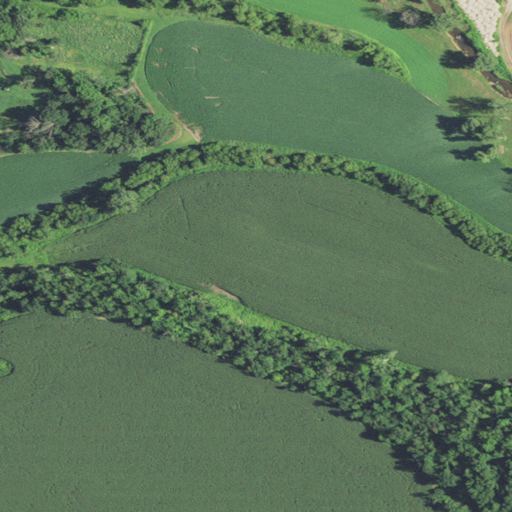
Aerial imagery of valley in Wisconsin named Brunner Valley containing cultivated crops, deciduous forest, woody wetlands, pasture, open development, herbaceous wetlands, and low intensity development